Field crop: tomato
Growth stage: 1
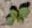
Species: solanum